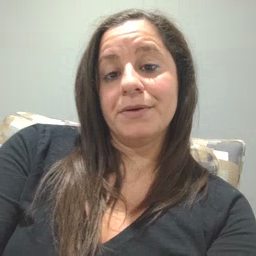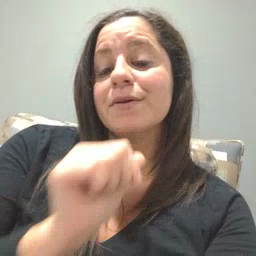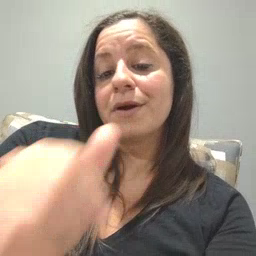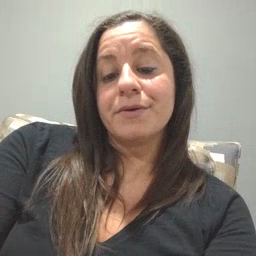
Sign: not